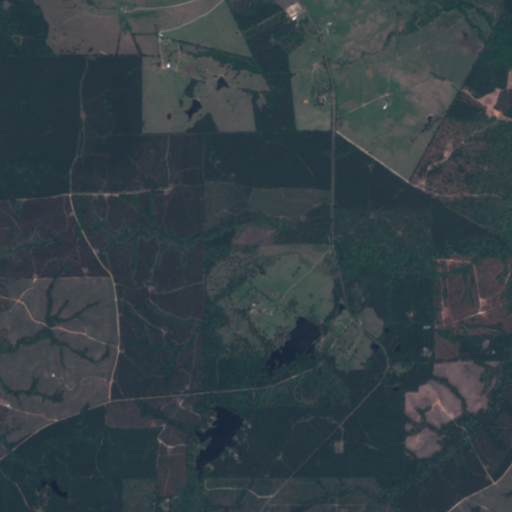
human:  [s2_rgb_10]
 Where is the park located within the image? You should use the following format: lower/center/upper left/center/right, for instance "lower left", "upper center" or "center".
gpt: The park is located in the lower right of the image.
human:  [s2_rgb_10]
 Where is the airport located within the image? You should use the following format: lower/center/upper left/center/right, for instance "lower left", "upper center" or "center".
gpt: There is no airport in the image.